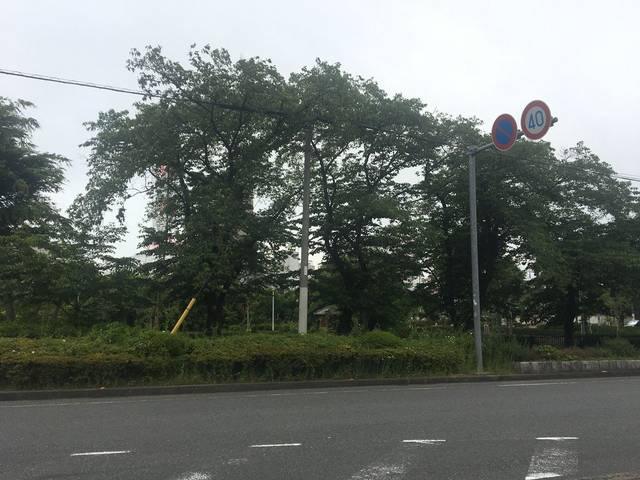
Region: Japan
Coordinates: 36.037, 139.406